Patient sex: M
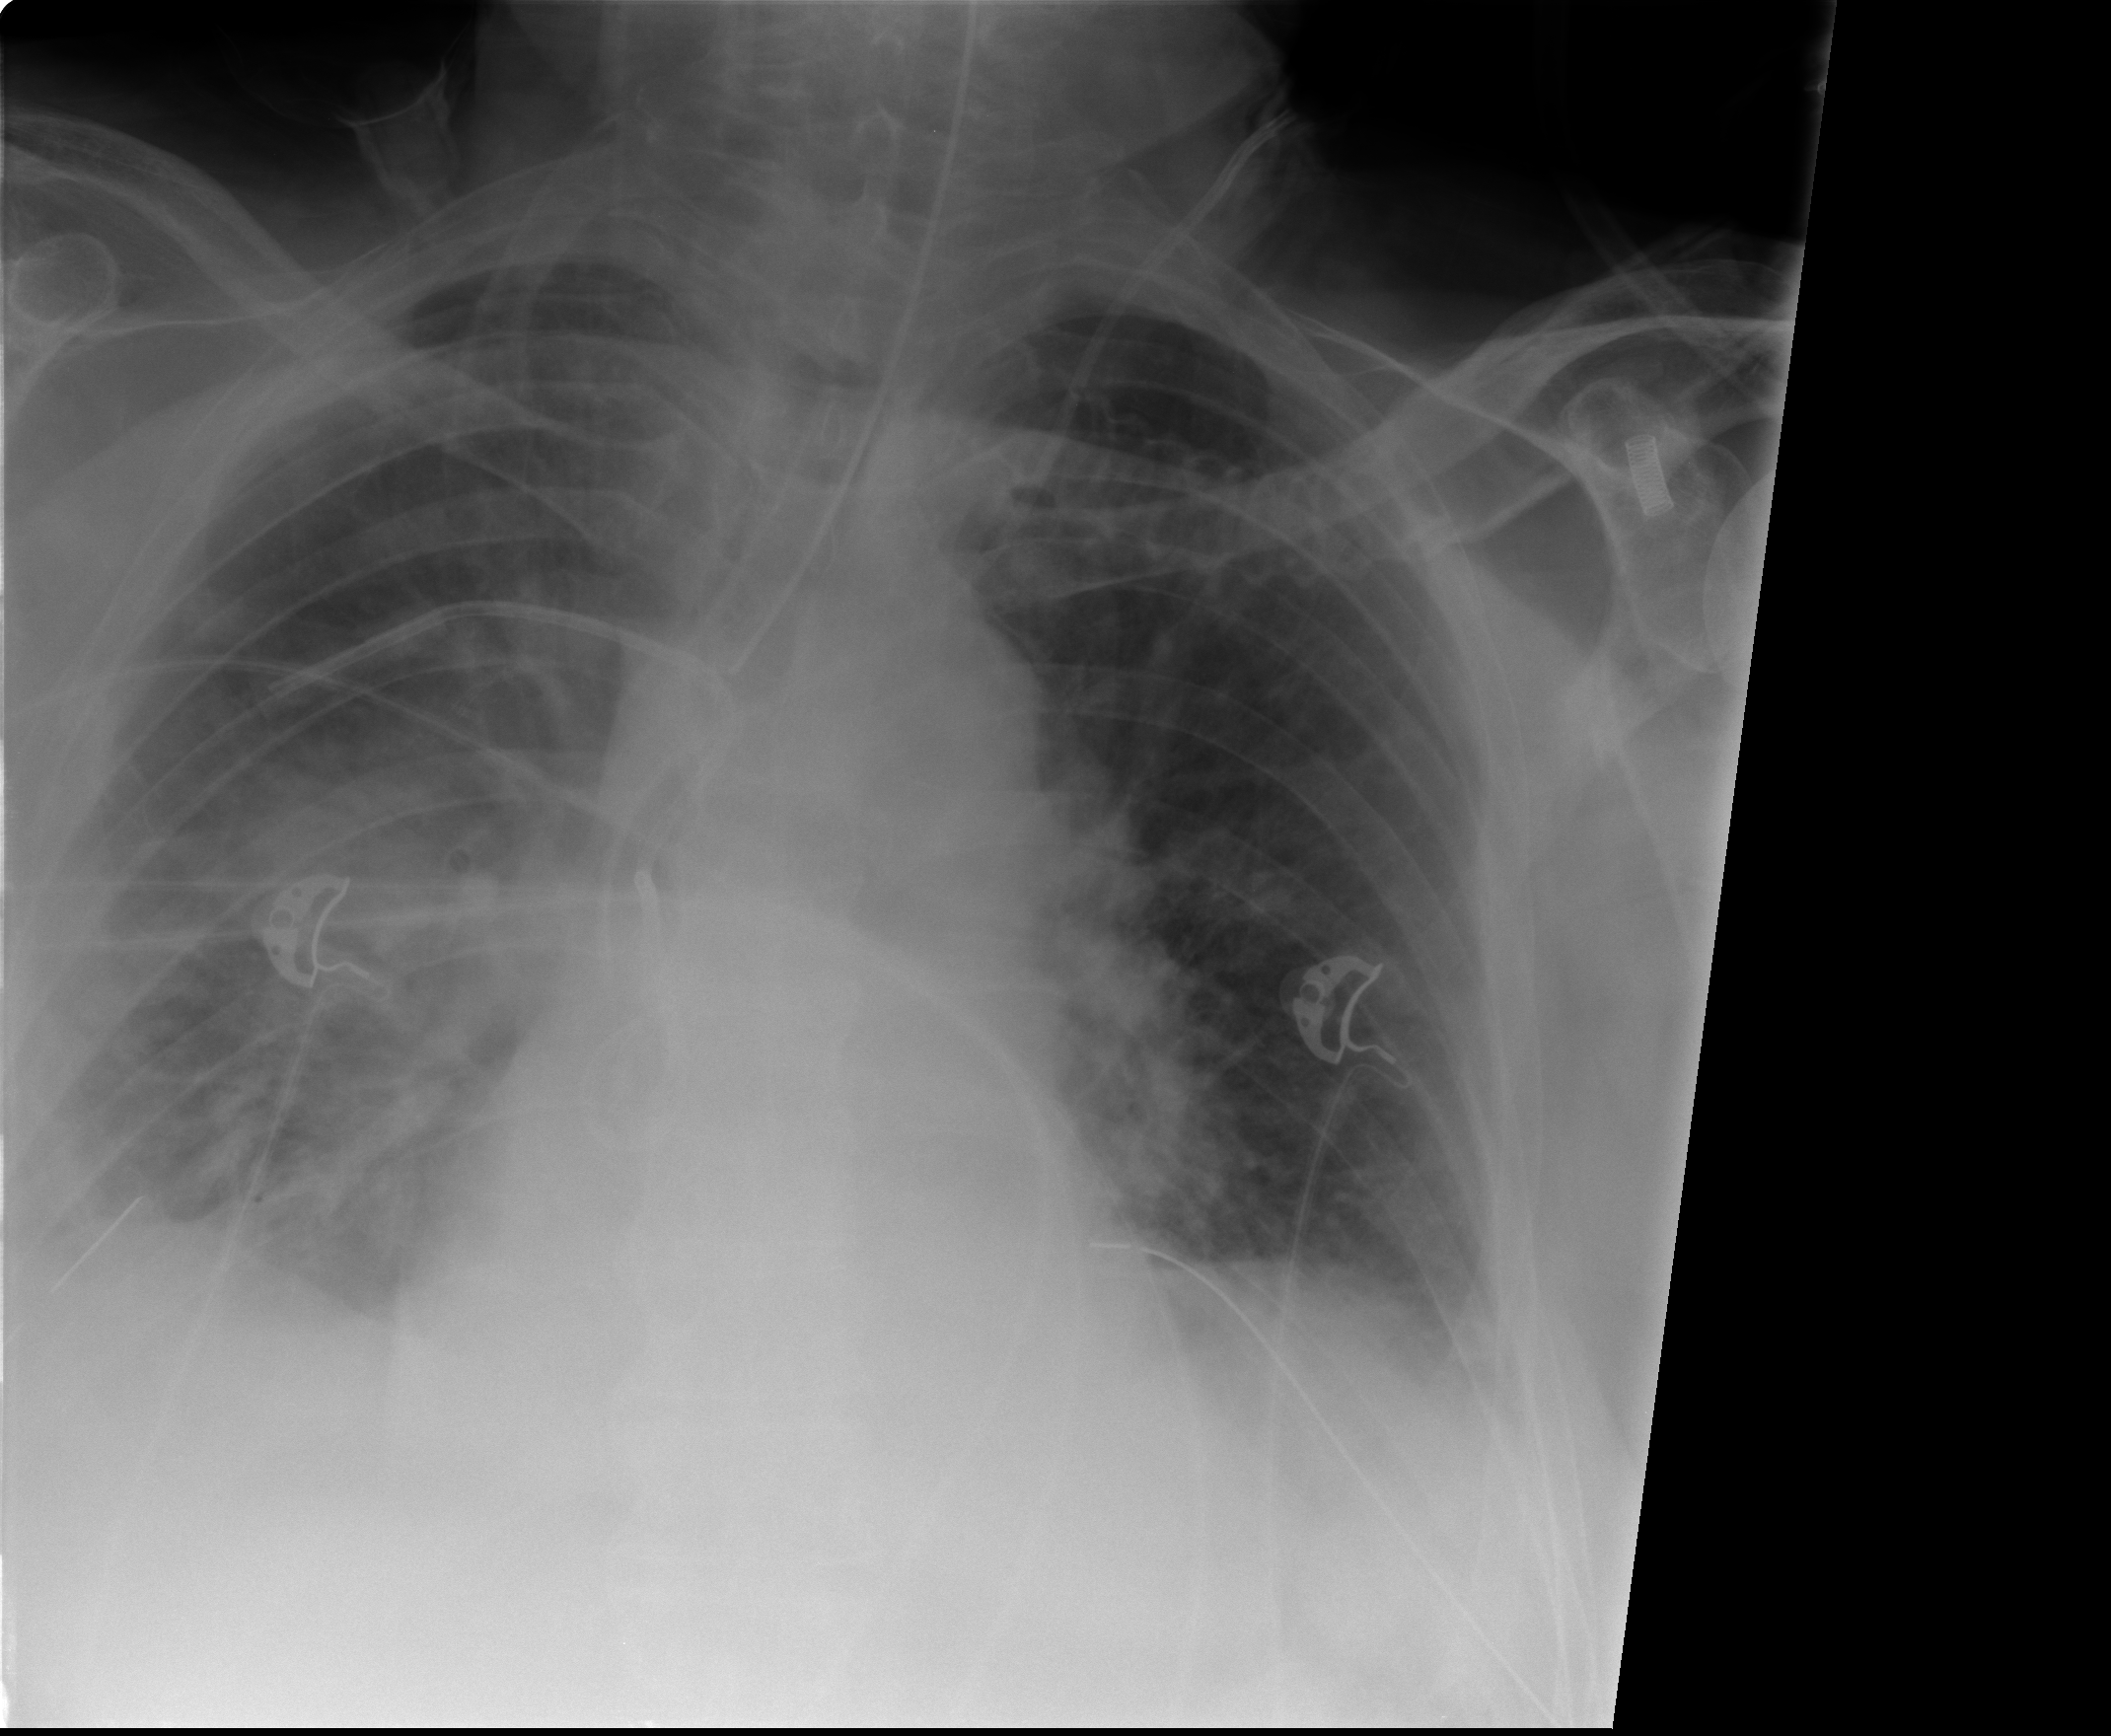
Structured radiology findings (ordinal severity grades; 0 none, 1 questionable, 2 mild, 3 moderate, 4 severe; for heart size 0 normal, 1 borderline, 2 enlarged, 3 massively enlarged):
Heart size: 1
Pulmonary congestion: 2
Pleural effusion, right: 2
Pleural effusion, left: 1
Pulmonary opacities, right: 2
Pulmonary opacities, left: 0
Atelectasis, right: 3
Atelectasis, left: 2